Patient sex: F
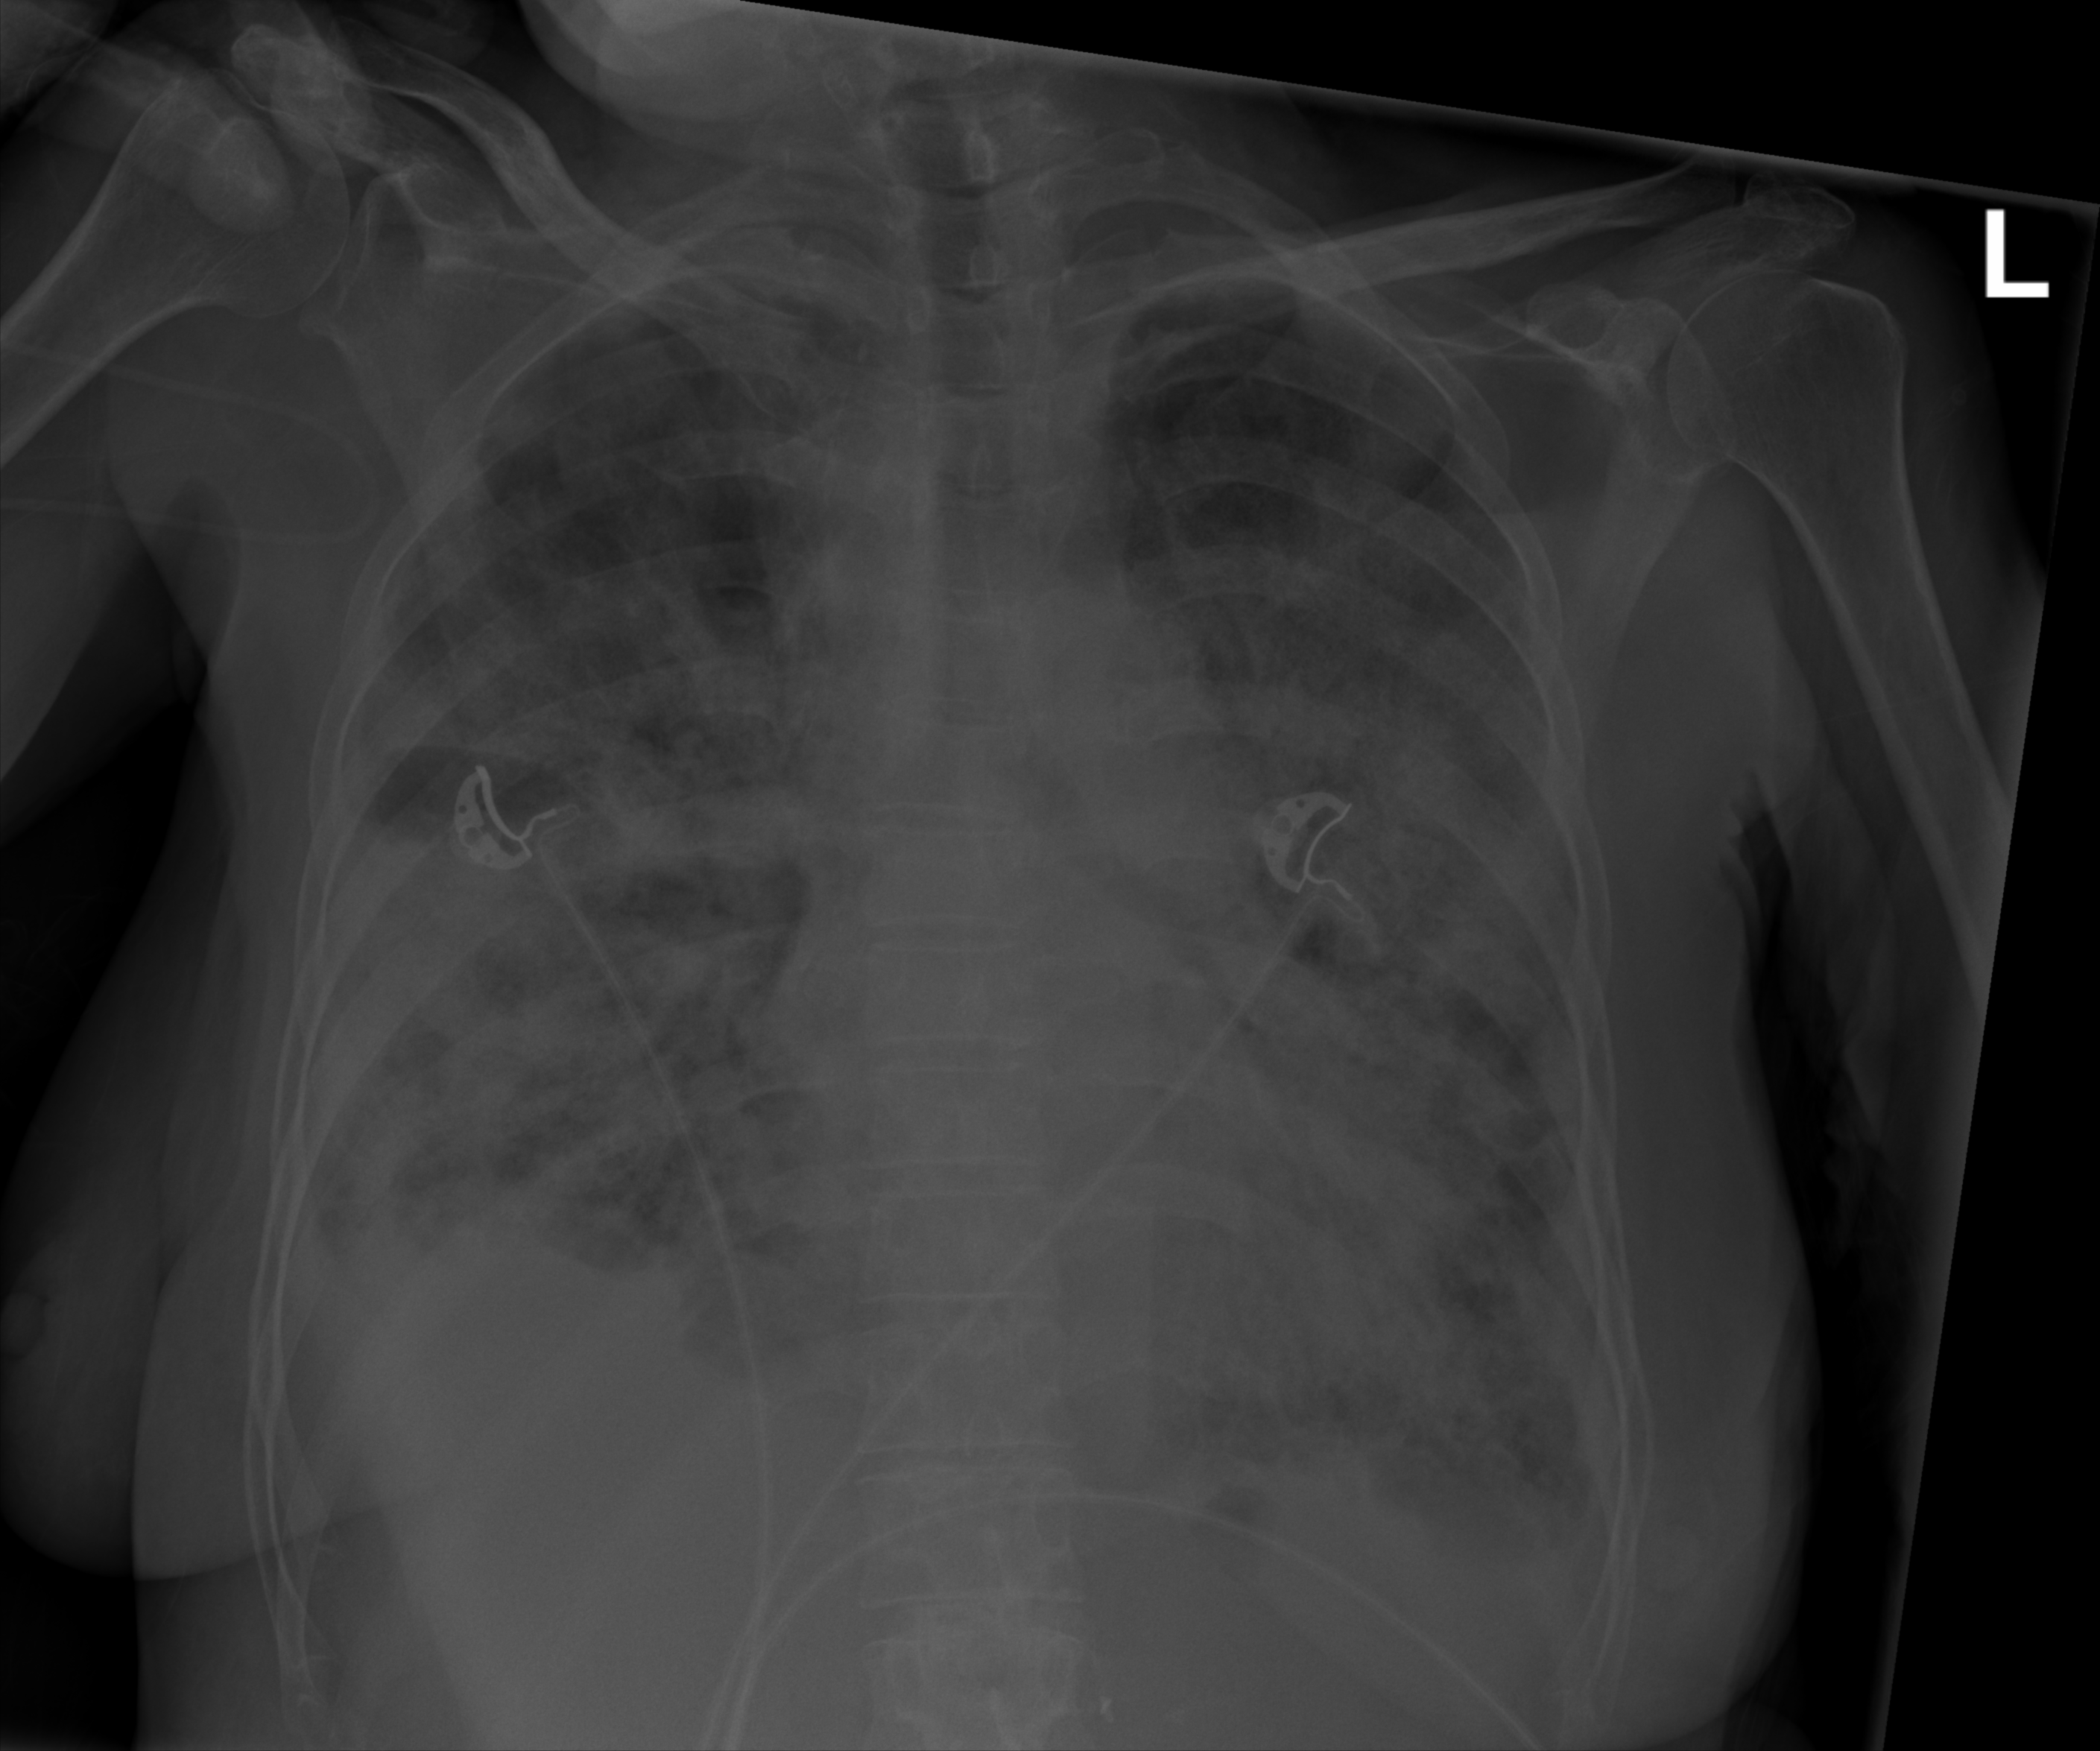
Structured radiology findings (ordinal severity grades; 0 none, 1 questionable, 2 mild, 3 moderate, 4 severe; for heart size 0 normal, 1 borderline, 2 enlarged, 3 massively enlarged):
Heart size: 2
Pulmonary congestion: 3
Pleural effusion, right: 3
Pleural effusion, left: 2
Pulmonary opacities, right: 4
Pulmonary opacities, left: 4
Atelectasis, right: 2
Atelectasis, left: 2